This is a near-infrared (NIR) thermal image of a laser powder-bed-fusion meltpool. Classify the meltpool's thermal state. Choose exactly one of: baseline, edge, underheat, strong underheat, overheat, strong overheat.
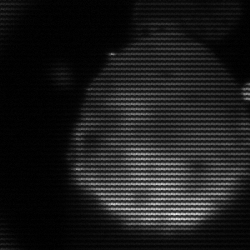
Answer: edge